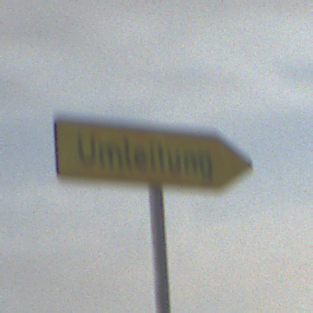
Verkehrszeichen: UmleitungswegweiserRechtsweisend
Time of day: Night
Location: Outdoor (Nature)
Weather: Overcast
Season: NotSpecified
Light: Artificial